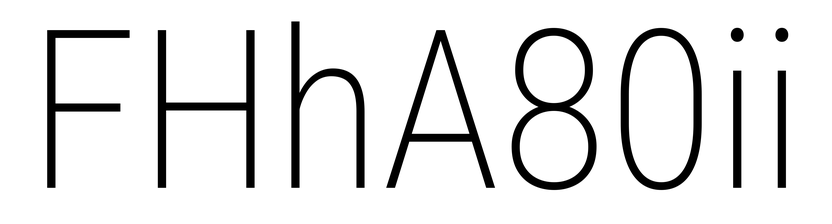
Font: Roboto_Condensed_ExtraLight